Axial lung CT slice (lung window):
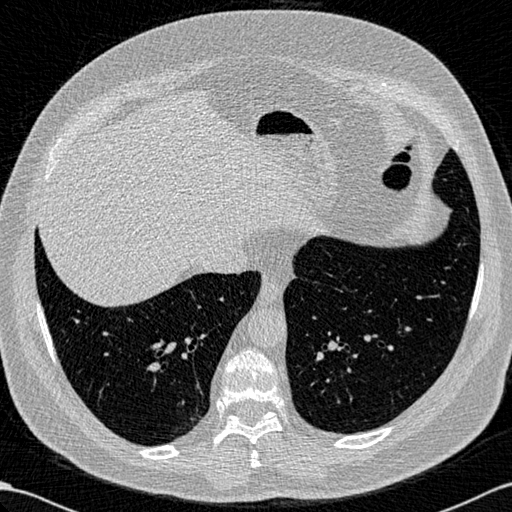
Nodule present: no